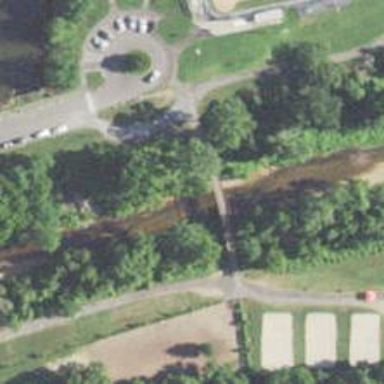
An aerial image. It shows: Footway bridge.